Question: when user clicks on the Edit button on the grid I am passing sitename and order id(hidden value) to the javascript function. I am getting "Unterminated string constant error" for one sitename. I dont know whats wrong in that. Please see the Image below.
'''
protected void gvCktMap_RowDataBound(object sender, GridViewRowEventArgs e)
{
try
{
if (Session["TaskID"] != null)
{
int intTskID = Convert.ToInt32(Session["TaskID"]);
if (e.Row.RowType == DataControlRowType.DataRow)
{
e.Row.Attributes.Add("class", "taskListRow");
}
CheckBox chkBoxOne = (CheckBox)e.Row.FindControl("chkSelect");
Label lblREJ = (Label)e.Row.FindControl("lblREJ");
// Label lblDesc = (Label)e.Row.FindControl("lblDesc");
Label lblStatus = (Label)e.Row.FindControl("lblTaskStatus");
Label lblDaysUntillPTD = (Label)e.Row.FindControl("lblDaysUntilPTD");
Label lblPastDue = (Label)e.Row.FindControl("lblPastDue");
if (lblStatus != null)
{
if (lblStatus.Text.Trim().ToLower() == "complete" || lblStatus.Text.Trim().ToLower() == "not_required")
chkBoxOne.Enabled = false;
}
//Do Not move this code...We are selecting orderids based on checkbox enable or not....//Babu//
if (e.Row.RowType == DataControlRowType.DataRow)
{
LinkButton lnkSiteName = (LinkButton)e.Row.FindControl("lnkSiteName");
Label lblServiceOrderNumber = (Label)e.Row.FindControl("lblServiceOrderNumber");
LinkButton lnkCMNumber = (LinkButton)e.Row.FindControl("lnkCORECMNumber");
LinkButton lnkSiteCMTicketNumber = (LinkButton)e.Row.FindControl("lnkSiteCMTicketNumber");
LinkButton lnkSMNumber = (LinkButton)e.Row.FindControl("lnkSMTicketNumber");
LinkButton lnkSiteSMTicketNumber = (LinkButton)e.Row.FindControl("lnkSiteSMTicketNumber");
Label lblorderId = (Label)e.Row.FindControl("lblorderId");
Label lblsId = (Label)e.Row.FindControl("lblsId");
Label lblsiteId = (Label)e.Row.FindControl("lblsiteId");
Label lbllob = (Label)e.Row.FindControl("lblLOB");
Label lblclarifyAccountNumber = (Label)e.Row.FindControl("lblclarifyAccountNumber");
Label lblTaskStatus = (Label)e.Row.FindControl("lblTaskStatus");
LinkButton lnkCustomerName = (LinkButton)e.Row.FindControl("lnkCustomerName");
LinkButton lnkProjectName = (LinkButton)e.Row.FindControl("lnkProjectName");
LinkButton lnkRoeID = (LinkButton)e.Row.FindControl("lnkPreSaleAssociation");
ImageButton detailsbutton = (ImageButton)e.Row.FindControl("btnDetails");
LinkButton lnkpendingdependencies = (LinkButton)e.Row.FindControl("lnkPendingDependencies");
LinkButton lnknotes = (LinkButton)e.Row.FindControl("lnkNotes");
LinkButton lnkuserpendingdependencies = (LinkButton)e.Row.FindControl("lnkUserPendingDependences");
LinkButton lnkPendJeopCount = (LinkButton)e.Row.FindControl("lnkPendJeopCount");
LinkButton lnkPreSaleAssociation = (LinkButton)e.Row.FindControl("lnkPreSaleAssocation");
LinkButton lnktaskowner = (LinkButton)e.Row.FindControl("lnkTaskOwner");
LinkButton lnkConfigs = (LinkButton)e.Row.FindControl("lnkConfigFiles?");
LinkButton lnkCircuits = (LinkButton)e.Row.FindControl("lnkCircuits");
LinkButton lnkOptics = (LinkButton)e.Row.FindControl("lnkOptics");
ImageButton btnMixedorder = (ImageButton)e.Row.FindControl("btnMixedOrd");
ImageButton edit_button = (ImageButton)e.Row.FindControl("edit_button");
if (edit_button != null)
edit_button.OnClientClick = "StoreOrderIDAndLOB('" + lblorderId.Text + "','" + lbllob.Text + "')";
if (lnkConfigs != null)
lnkConfigs.OnClientClick = "StoreConfigs('" + lblsId.Text + "','" + lnkSiteName.Text.Replace("'", "&apos") + "')";
if (lnktaskowner != null)
lnktaskowner.OnClientClick = "StoreTaskOwner('" + lnkSiteName.Text.Replace("'", "&apos") + "','" + lnktaskowner.Text.Replace("'", "&apos") + "','" + lblorderId.Text + "','" + lbllob.Text + "','" + lblTaskStatus.Text + "')";
if (lnkSiteName != null)
lnkSiteName.OnClientClick = "StoreLnkSiteName('" + lblorderId.Text + "','" + lnkSiteName.Text.Replace("'", "&apos") + "')";
if (detailsbutton != null)
detailsbutton.OnClientClick = "Storedetails('" + lnkSiteName.Text.Replace("'", "&apos") + "')";
if (lnkCMNumber != null)
lnkCMNumber.OnClientClick = "StoreCMNumber('" + lnkCMNumber.Text + "', '" + lblorderId.Text + "')";
if (lnkSiteCMTicketNumber != null)
lnkSiteCMTicketNumber.OnClientClick = "StoreSiteCMTicketNumber('" + lnkSiteCMTicketNumber.Text + "', '" + lblorderId.Text + "')";
if (lnkSMNumber != null)
lnkSMNumber.OnClientClick = "StorelnkSMNumber('" + lnkSMNumber.Text + "', '" + lblorderId.Text + "')";
if (lnkSiteSMTicketNumber != null)
{
lnkSiteSMTicketNumber.OnClientClick = "StorelnkSiteSMTicketNumber('" + lnkSiteSMTicketNumber.Text + "', '" + lblorderId.Text + "')";
}
if (lnkpendingdependencies != null)
{
lnkpendingdependencies.OnClientClick = "StoreOrderId('" + lblorderId.Text + "')";
}
if (lnknotes != null)
{
lnknotes.OnClientClick = "StoreNotes('" + lblorderId.Text + "','" + lnkSiteName.Text.Replace("'", "&apos") + "')";
}
if (lnkuserpendingdependencies != null)
{
lnkuserpendingdependencies.OnClientClick = "StoreUserpendingdependencies('" + lblorderId.Text + "','" + lnkSiteName.Text.Replace("'", "&apos") + "')";
}
if (lnkPendJeopCount != null)
{
lnkPendJeopCount.OnClientClick = "StorePendJeopCount('" + lblorderId.Text + "','" + lnkSiteName.Text.Replace("'", "&apos") + "')";
}
if (lnkProjectName != null)
{
lnkProjectName.OnClientClick = "Storeprojectname('" + lnkProjectName.Text.Replace("'", "&apos") + "')";
}
if (lnkCustomerName != null)
{
lnkCustomerName.OnClientClick = "StoreCustomername('" + lnkCustomerName.Text.Replace("'", "&apos") + "')";
}
if (lnkPreSaleAssociation != null)
{
lnkPreSaleAssociation.OnClientClick = "StorePreSaleAssociation('" + lblorderId.Text.Trim() + "','" + lblsId.Text.Trim() + "','" + lblTaskStatus.Text.Trim() + "')";
}
if (lnkCircuits != null)
{
lnkCircuits.OnClientClick = "StoreCircuitsInfo('" + lblorderId.Text + "','" + lblsiteId.Text + "','" + lbllob.Text + "','" + lblclarifyAccountNumber.Text + "','" + lnkSiteName.Text.Replace("'", "&apos") + "')";
}
if (lnkOptics != null)
{
lnkOptics.OnClientClick = "StoreOpticsInfo('" + lblsId.Text + "','" + lnkSiteName.Text.Replace("'", "&apos") + "')";
}
if (btnMixedorder != null)
{
btnMixedorder.OnClientClick = "StoreMixedorder('" + lblServiceOrderNumber.Text + "')";
}
}
}
}
catch (Exception ex)
{
log4net.Config.XmlConfigurator.Configure();
log.Warn("Logging:" + ex);
}
}
'''
How to resolve this error?
'''
function StoreOrderIDAndLOB(sender) {
//get handle to parent row:
var oRow = sender;
while (oRow && oRow.tagName.toLowerCase() !== "tr")
oRow = oRow.parentNode;
//something might be wrong, sanity check:
if (!oRow)
return;
//build array of all possible elements we have to look into:
var elements = [];
var arrSpans = oRow.getElementsByTagName("span");
for (var i = 0; i < arrSpans.length; i++)
elements.push(arrSpans[i]);
//site name is the sender, grab its contents:
var siteName = "";
for (var i = 0; i < elements.length; i++) {
var element = elements[i];
if (element.id.indexOf("lnkSiteName") >= 0) {
siteName = element.innerHTML;
break;
}
}
siteName = sender.innerHTML;
//find the order ID by looking for matching element:
var orderId = "";
for (var i = 0; i < elements.length; i++) {
var element = elements[i];
if (element.id.indexOf("lblorderId") >= 0) {
orderId = element.innerHTML;
break;
}
}
//here you can use the values same way you use in the original code...
alert("site name: " + siteName + " and order ID is " + orderId);
'''
}
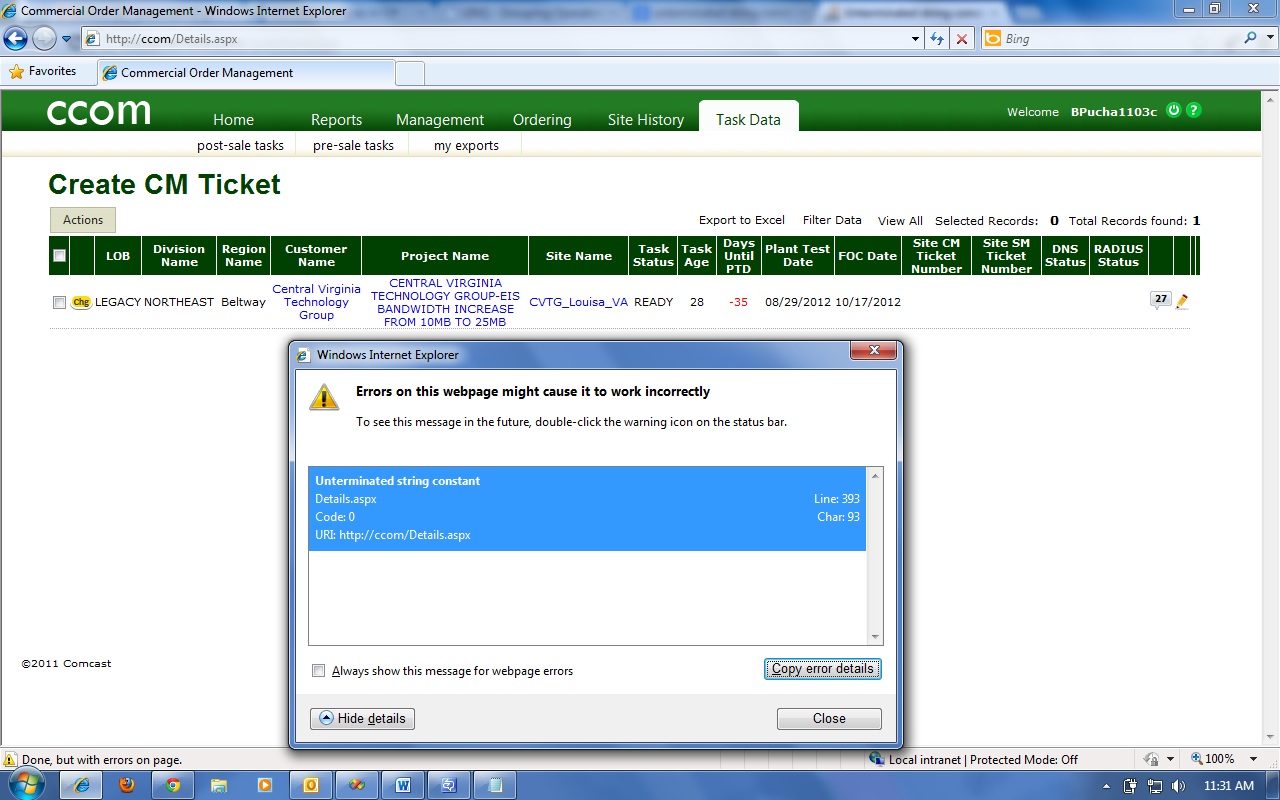
Answer: Enough that one value will contain double quotes, and the whole thing breaks since the output itself is broken in such case.
Instead of sending the raw value to the JavaScript functions, let the functions find the values they need. I will give example for one function, you can apply the same logic in all others and have clean code without quotes risk.
JavaScript:
'''
function StoreLnkSiteName(sender) {
//get handle to parent row:
var oRow = sender;
while (oRow && oRow.tagName.toLowerCase() !== "tr")
oRow = oRow.parentNode;
//something might be wrong, sanity check:
if (!oRow)
return;
//build array of all possible elements we have to look into:
var elements = [];
var arrSpans = oRow.getElementsByTagName("span");
for (var i = 0; i < arrSpans.length; i++)
elements.push(arrSpans[i]);
//site name is the sender, grab its contents:
var siteName = sender.innerHTML;
//find the order ID by looking for matching element:
var orderId = "";
for (var i = 0; i < elements.length; i++) {
var element = elements[i];
if (element.id.indexOf("lblorderId") >= 0) {
orderId = element.innerHTML;
break;
}
}
//here you can use the values same way you use in the original code...
alert("site name: " + siteName + " and order ID is " + orderId);
}
'''
Then the required C# is simply:
'''
lnkSiteName.OnClientClick = "StoreLnkSiteName(this)";
'''
No need to replace, no need to fear quotes.
<URL>.
If you ever decide to use jQuery, the JavaScript code can be drastically simplified, but it can be achieved with pure JS as well.